You are looking at the wavelet scalogram of a bearing's acceleration signal. Based on the visible evidence, which condition applies: normal, inner_race, outer_race, ball?
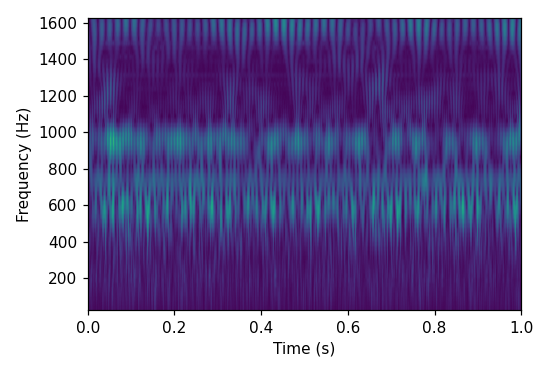
Answer: normal